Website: bh-photo
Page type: cross-sells
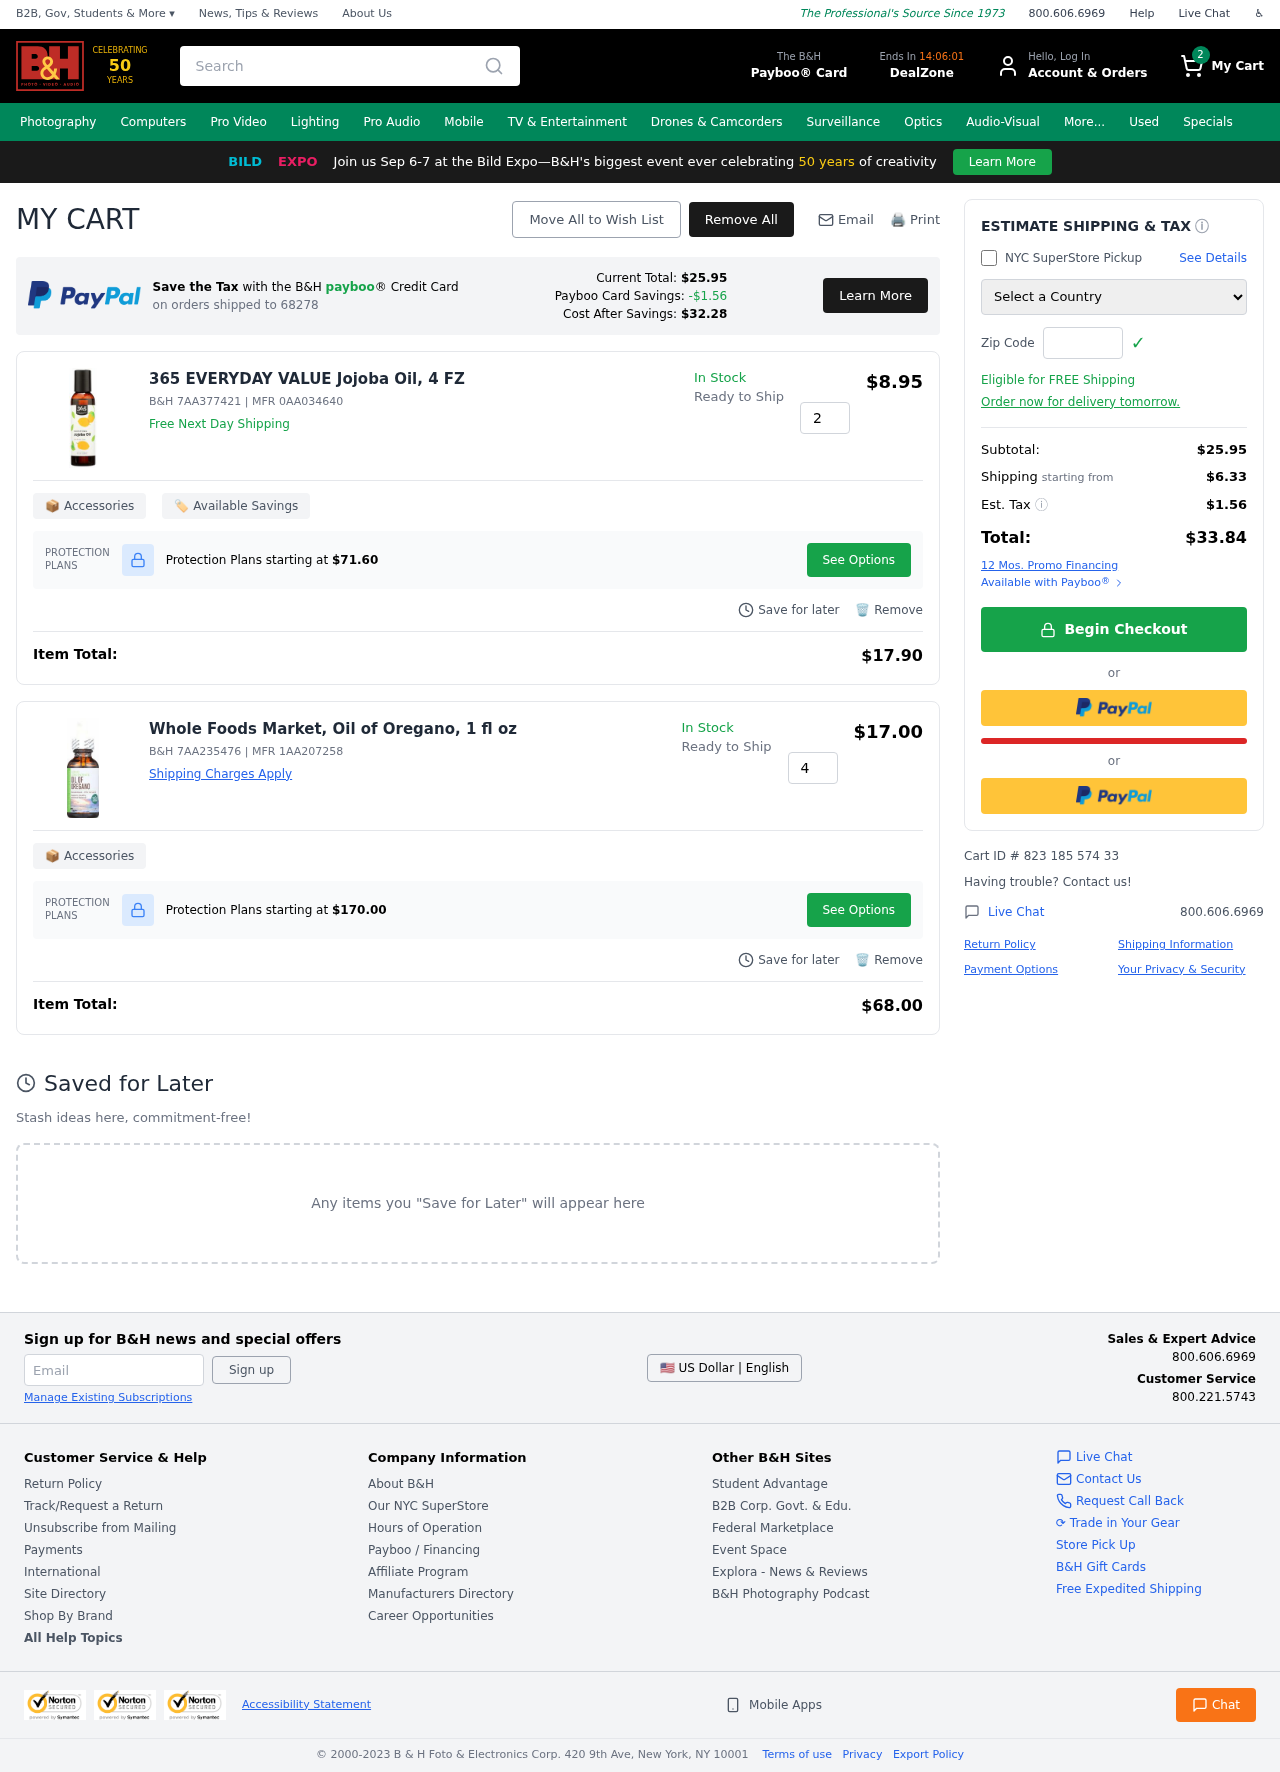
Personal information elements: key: PII_COUNTRY
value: United States
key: PII_POSTCODE
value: on orders shipped to 68278
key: PII_POSTCODE2
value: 74245
Product elements: key: PRODUCT1_NAME
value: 365 EVERYDAY VALUE Jojoba Oil, 4 FZ
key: PRODUCT1_PRICE
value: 8.95
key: PRODUCT1_QUANTITY
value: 2
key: PRODUCT2_NAME
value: Whole Foods Market, Oil of Oregano, 1 fl oz
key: PRODUCT2_PRICE
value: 17
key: PRODUCT2_QUANTITY
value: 4
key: PRODUCT1_SKU
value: B&H 7AA377421
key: PRODUCT1_MFR
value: MFR 0AA034640
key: PRODUCT1_PROTECTION_PRICE
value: $71.60
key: PRODUCT1_ITEM_TOTAL
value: $17.90
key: PRODUCT2_SKU
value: B&H 7AA235476
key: PRODUCT2_MFR
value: MFR 1AA207258
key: PRODUCT2_PROTECTION_PRICE
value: $170.00
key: PRODUCT2_ITEM_TOTAL
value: $68.00
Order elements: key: ORDER_NUM_ITEMS
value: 2
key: PAYBOO_CURRENT_TOTAL
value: $25.95
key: ORDER_SUBTOTAL
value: $25.95
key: ORDER_SHIPPING_COST
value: $6.33
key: ORDER_TAX
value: $1.56
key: ORDER_TOTAL
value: $33.84
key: ORDER_ID
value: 823 185 574 33
Search elements: key: HEADER_SEARCH
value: Search
Other elements: key: PAYBOO_SAVINGS
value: -$1.56
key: PAYBOO_COST_AFTER_SAVINGS
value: $32.28